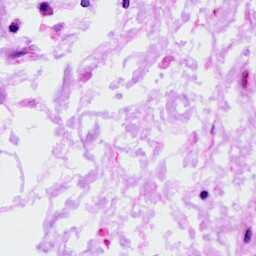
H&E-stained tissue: Ovarian